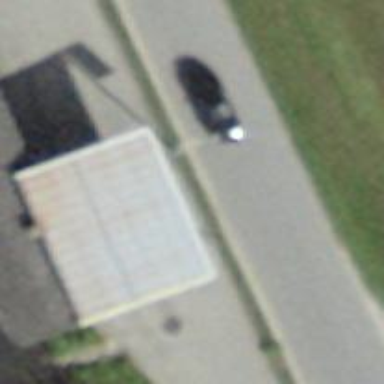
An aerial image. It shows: Fuel station.